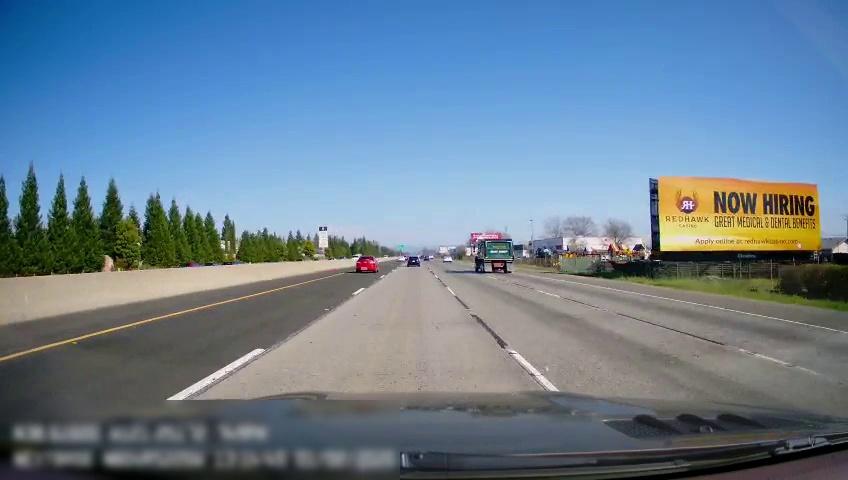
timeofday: Day
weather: Sunny
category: Vehicles | Car
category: Vehicles | Car
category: Drivable Space
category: Vehicles | Truck
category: Vehicles | Car
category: Vehicles | Car
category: Lanes | Alternate Lane
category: Lanes | Alternate Lane
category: Lanes | Current Lane
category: Lanes | Current Lane
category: Lanes | Alternate Lane
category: Traffic | Signs